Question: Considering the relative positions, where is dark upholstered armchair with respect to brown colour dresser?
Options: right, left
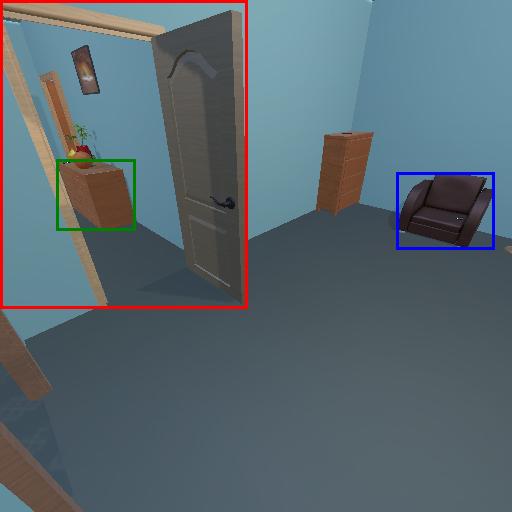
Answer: right